Aerial crown-view tile of a tropical tree (Barro Colorado Island, Panama), acquired 20240611:
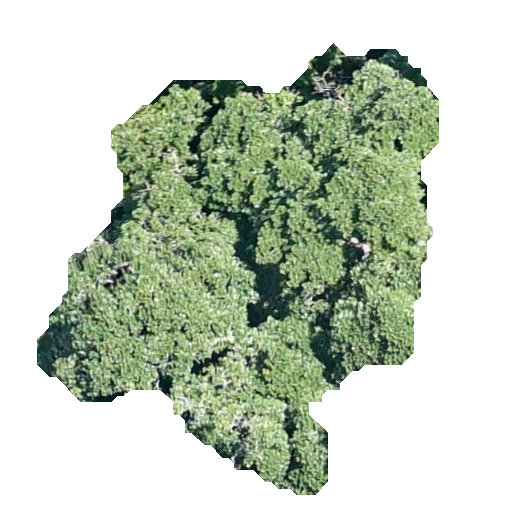
Species: Ficus insipida
GBIF accepted scientific name: Ficus insipida
Crown area: 178.873 m²